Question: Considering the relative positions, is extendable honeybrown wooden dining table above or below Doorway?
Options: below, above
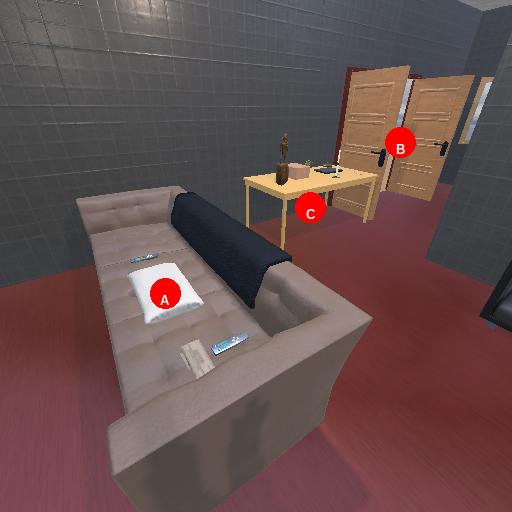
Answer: below